Interaction volume radius: 5 \u00c5
Interaction volume height: 20 \u00c5
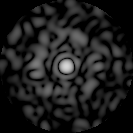
Disorder parameter: 0.8332